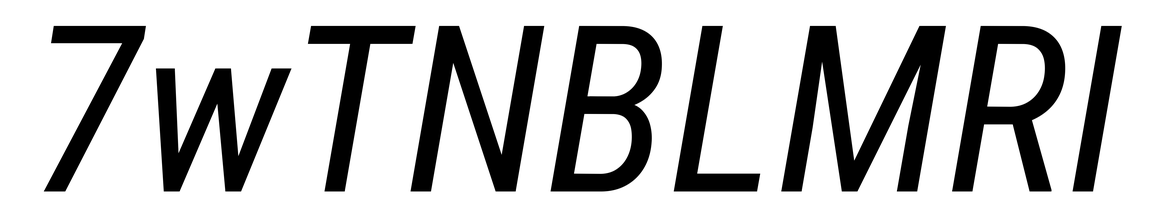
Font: Roboto-Italic_Condensed_Italic